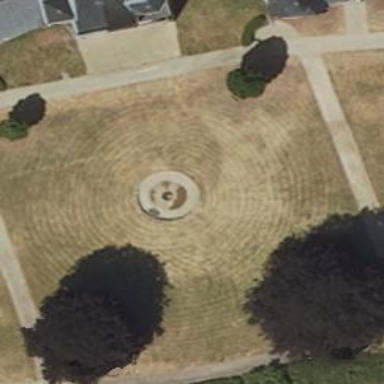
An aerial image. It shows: Fountain.